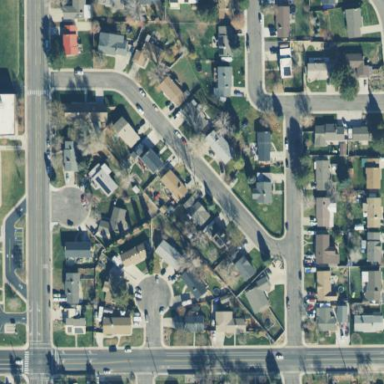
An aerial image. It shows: Sidewalk.